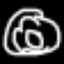
Label: donut